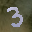
Label: 3